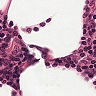
Metastatic tissue present: no